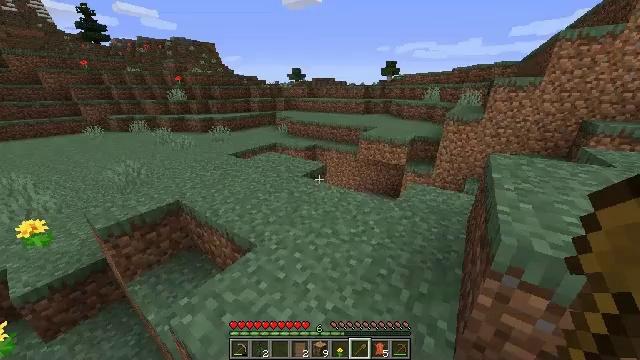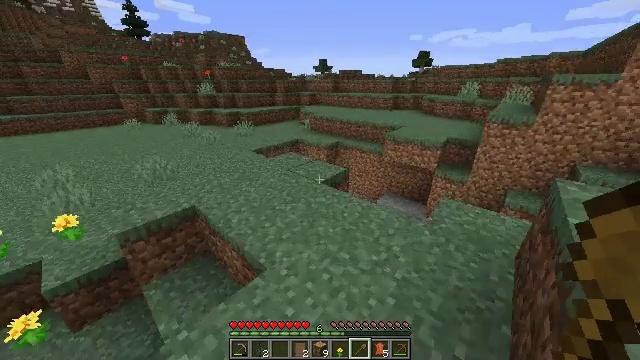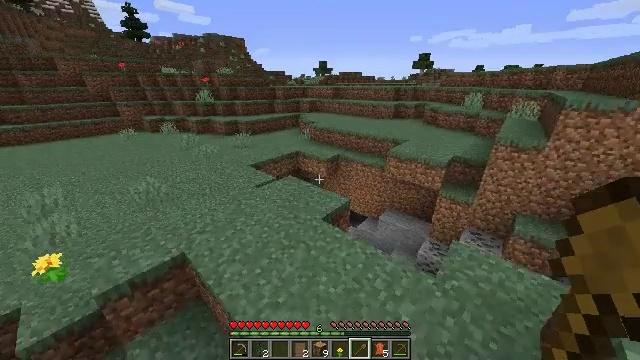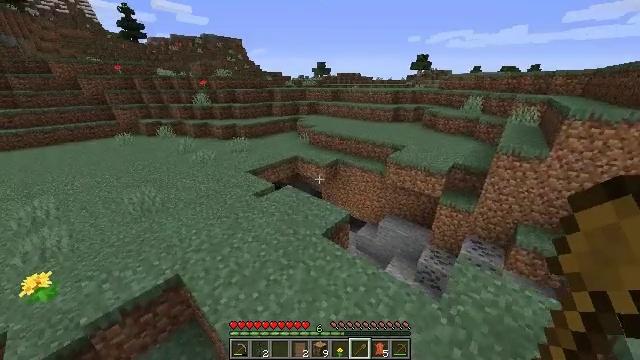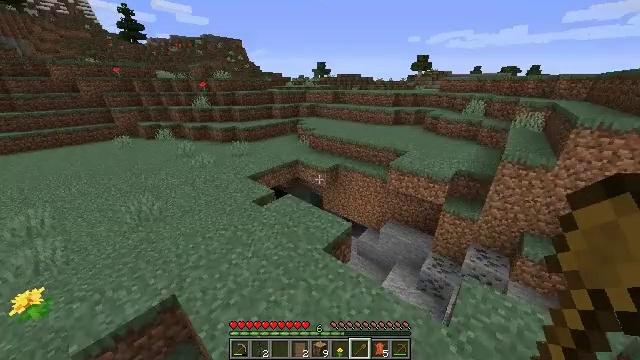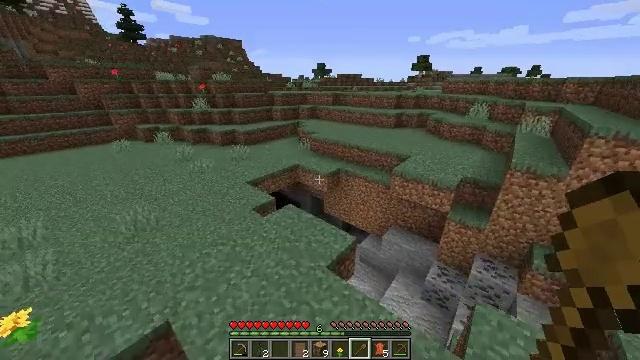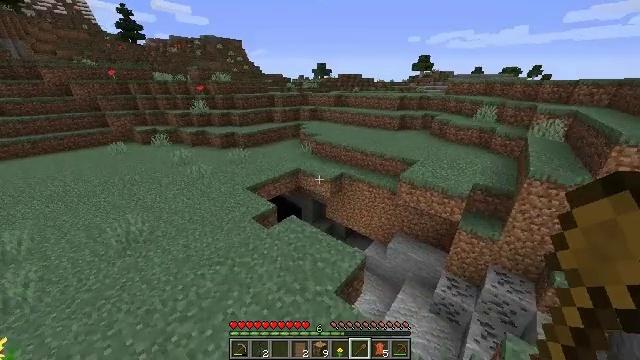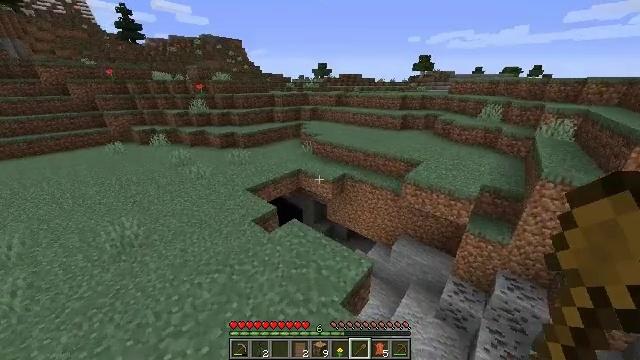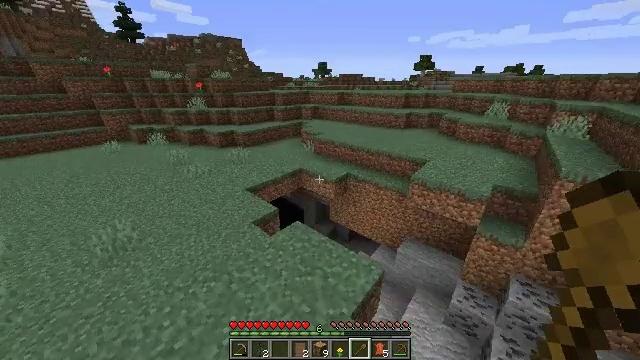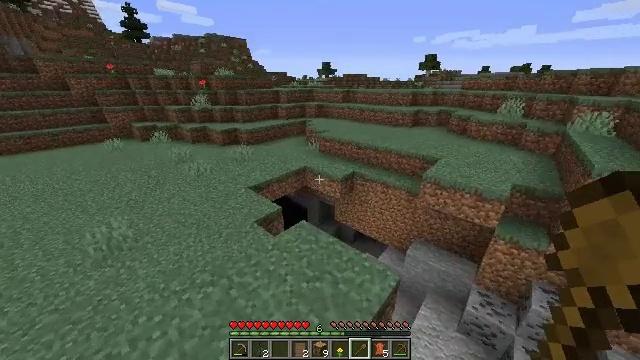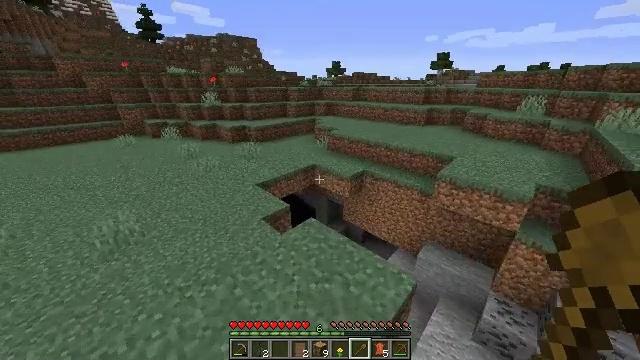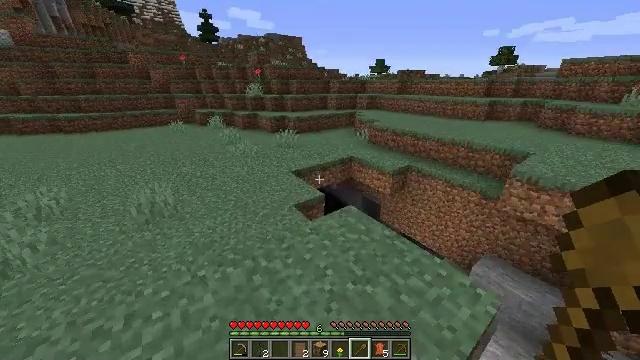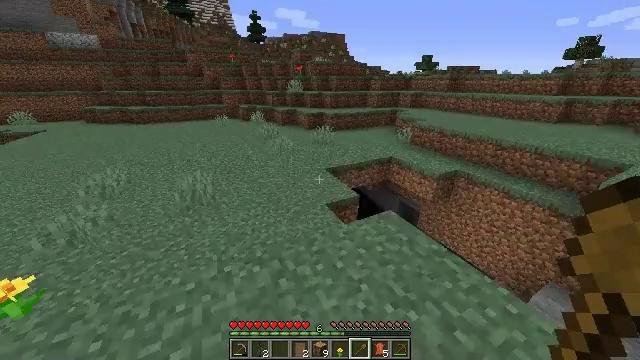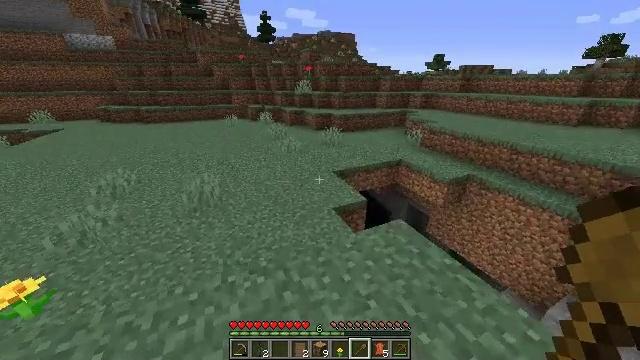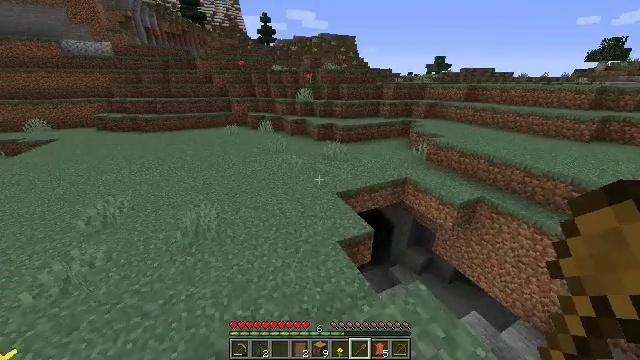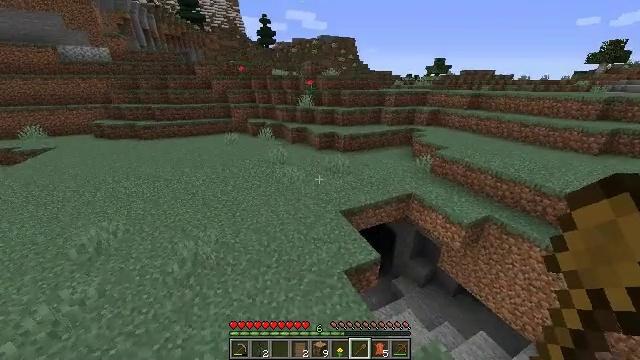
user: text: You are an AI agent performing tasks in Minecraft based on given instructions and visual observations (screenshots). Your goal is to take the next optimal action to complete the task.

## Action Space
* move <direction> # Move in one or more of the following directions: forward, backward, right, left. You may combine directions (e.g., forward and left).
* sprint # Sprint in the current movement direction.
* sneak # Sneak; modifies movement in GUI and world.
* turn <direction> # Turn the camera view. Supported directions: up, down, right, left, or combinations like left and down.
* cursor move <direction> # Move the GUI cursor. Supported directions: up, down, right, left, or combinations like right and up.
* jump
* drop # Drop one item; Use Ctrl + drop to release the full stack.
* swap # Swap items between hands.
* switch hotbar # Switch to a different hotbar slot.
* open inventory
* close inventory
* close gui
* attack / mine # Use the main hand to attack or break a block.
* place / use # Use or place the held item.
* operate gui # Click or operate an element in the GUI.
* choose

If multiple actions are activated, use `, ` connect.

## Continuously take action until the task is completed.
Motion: motion action
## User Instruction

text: Gather grass by holding the left mouse button.
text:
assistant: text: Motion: move forward and move left, turn left and down, jump
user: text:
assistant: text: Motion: move forward and move left, jump
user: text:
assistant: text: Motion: move forward and move left, jump
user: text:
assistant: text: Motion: move forward and move left, jump
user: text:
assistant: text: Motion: move forward and move left, jump
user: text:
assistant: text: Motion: move forward and move left, jump
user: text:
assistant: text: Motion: move forward and move left, jump
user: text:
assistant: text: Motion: move forward and move left
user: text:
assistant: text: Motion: move forward
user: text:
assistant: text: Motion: move forward, turn left
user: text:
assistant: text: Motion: move forward and move left, turn left
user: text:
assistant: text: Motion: move forward and move left, turn left
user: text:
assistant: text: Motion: move forward and move left, turn left, jump
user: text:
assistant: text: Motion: move forward and move left, jump
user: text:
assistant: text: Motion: move forward and move left, jump
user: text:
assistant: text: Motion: move forward and move left, turn right and down, jump
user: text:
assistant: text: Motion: move forward and move left, turn right and down, jump
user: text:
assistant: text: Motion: move forward, turn right and down, jump
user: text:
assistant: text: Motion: move forward, turn right and down, jump
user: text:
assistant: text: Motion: move forward, turn right and down, jump
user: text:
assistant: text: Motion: move forward, turn right and down, jump
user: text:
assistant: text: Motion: move forward, turn right and down, jump
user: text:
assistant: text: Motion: move forward, jump
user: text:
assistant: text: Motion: move forward, turn right, jump
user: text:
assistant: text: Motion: move forward, turn right and down
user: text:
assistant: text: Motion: move forward, turn right and down
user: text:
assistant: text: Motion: move forward and move left, turn right and down
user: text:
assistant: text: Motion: move forward and move left, turn right and down
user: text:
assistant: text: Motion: move forward and move left, turn right and down
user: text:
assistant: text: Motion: move forward and move left, turn right and down